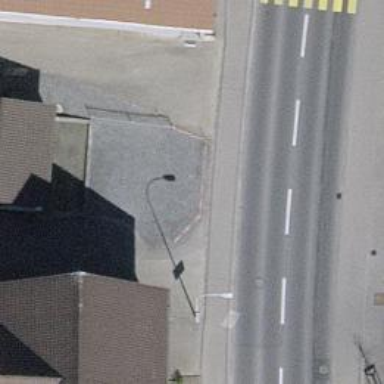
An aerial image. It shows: Sidewalk.